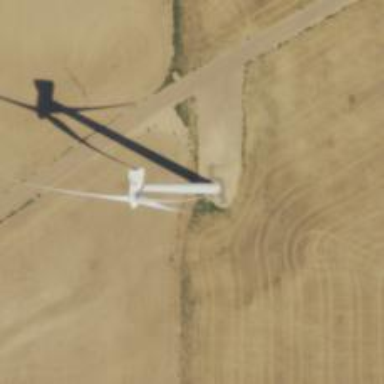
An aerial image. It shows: Wind turbine generator that utilizes wind as its source for generating electricity. It is of the horizontal axis type.